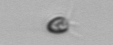
Label: Pyramimonas